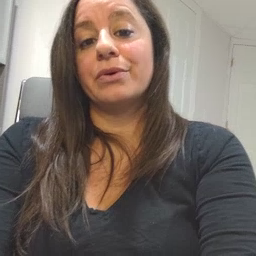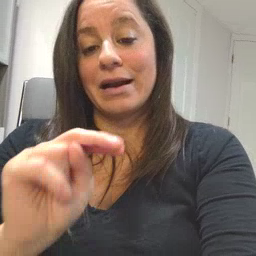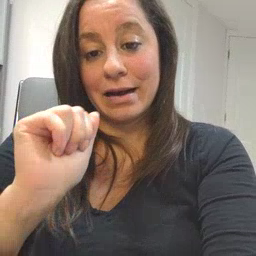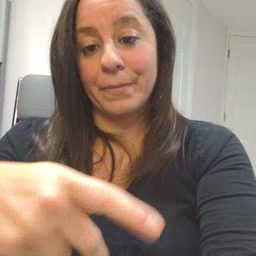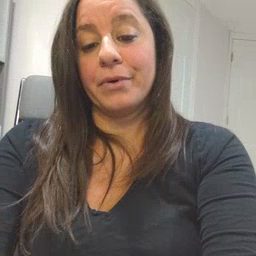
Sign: nap